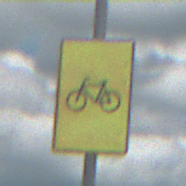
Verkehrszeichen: RadverkehrOhnePfeilsymbol
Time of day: Midday
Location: Outdoor (Nature)
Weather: PartlyCloudy
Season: NotSpecified
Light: Natural